Question: What is the reading of the measurement in the image?
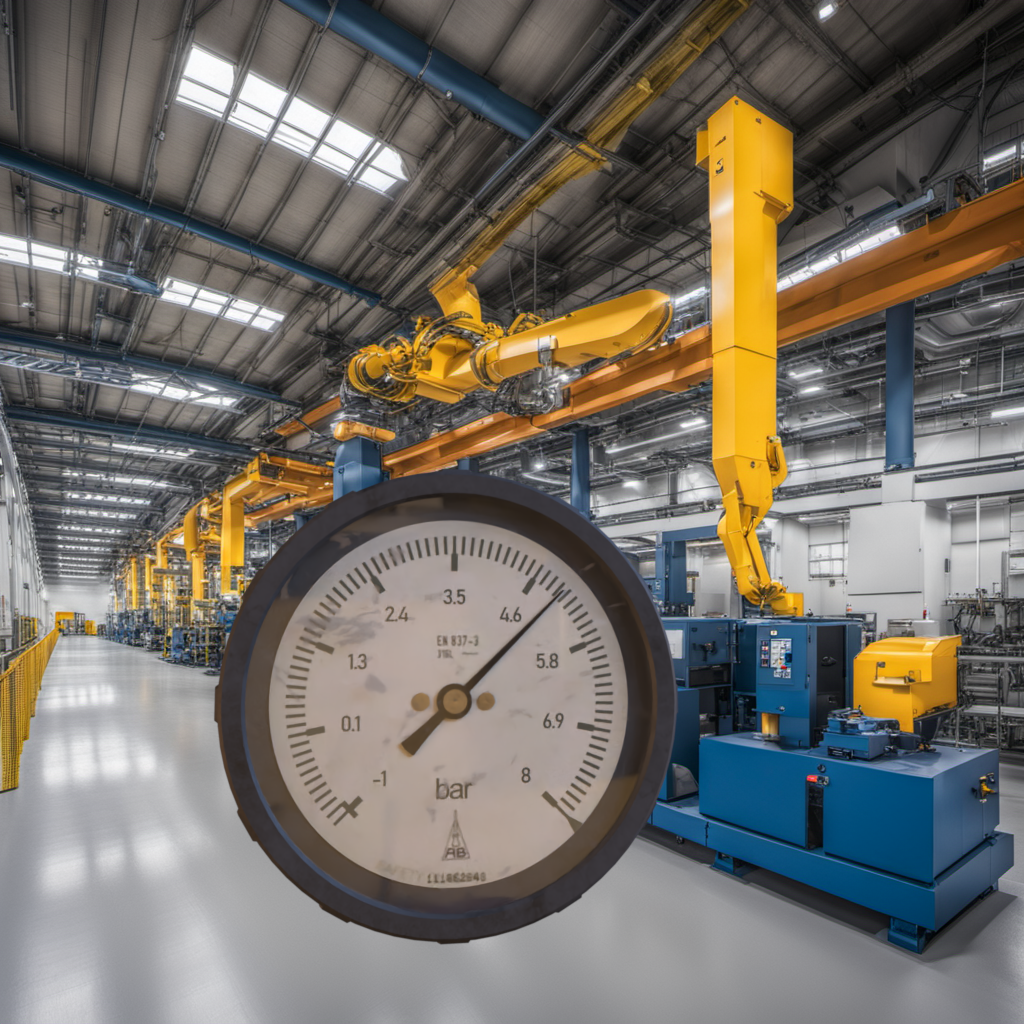
Answer: The result is 5
Question: What is the reading range of the measurement in the image?
Answer: The range is from -1 to 8
Question: What is the minimum and maximum value range of this measurement?
Answer: The minimum value is -1 and the maximum value is 8